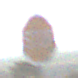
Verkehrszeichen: Stop
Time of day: MorningAfternoon
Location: Outdoor (Nature)
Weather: Clear
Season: NotSpecified
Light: Natural